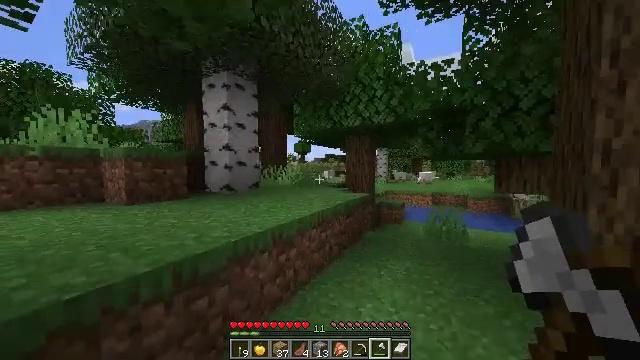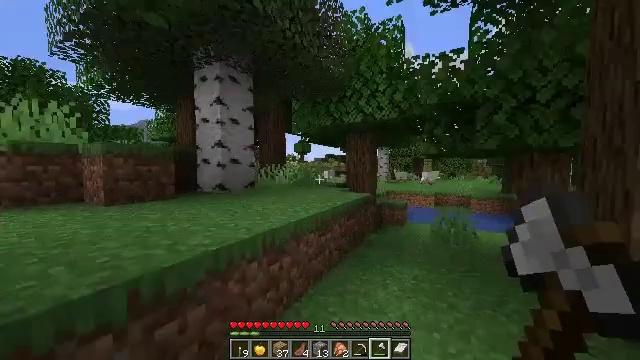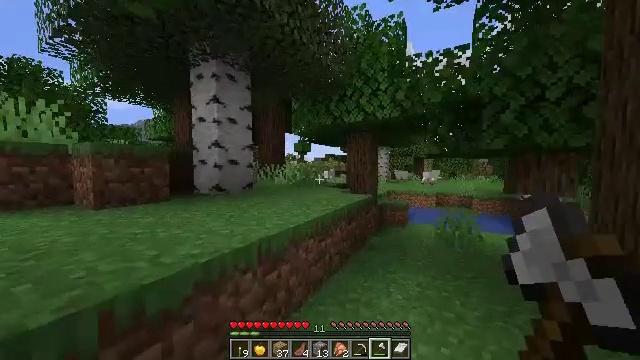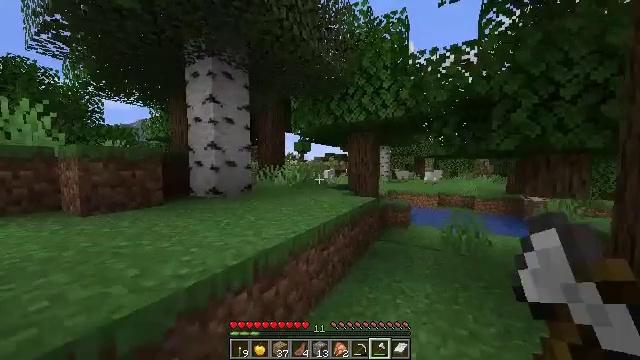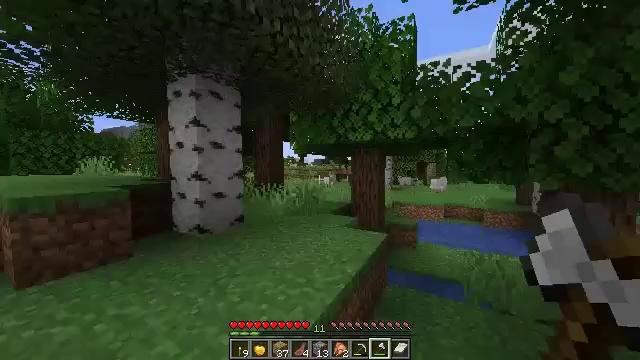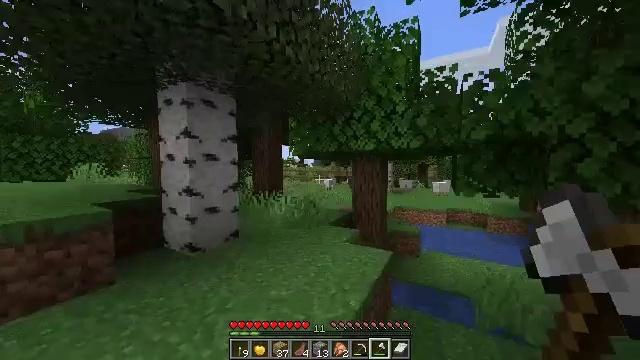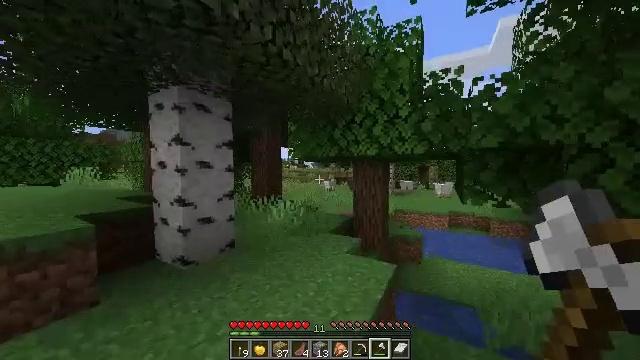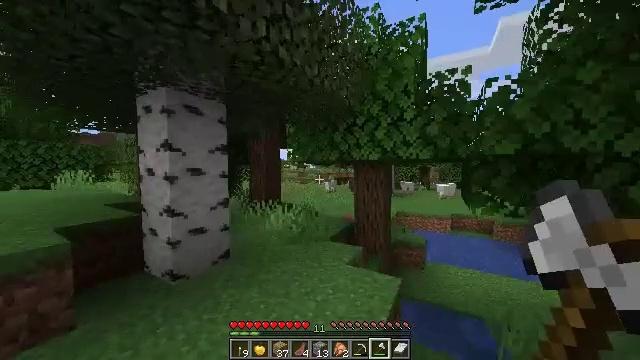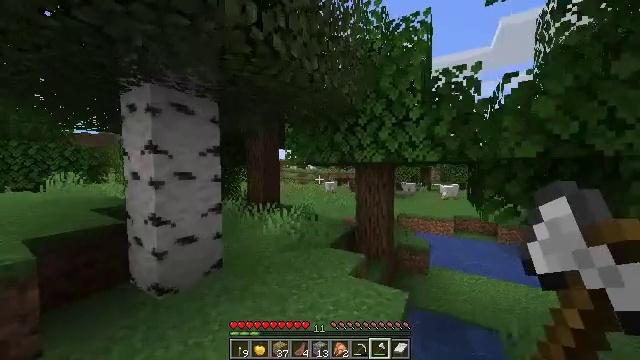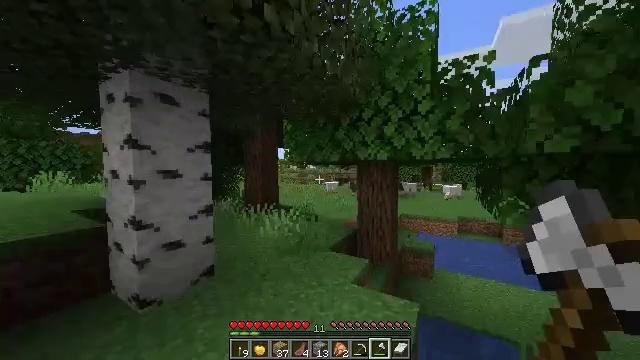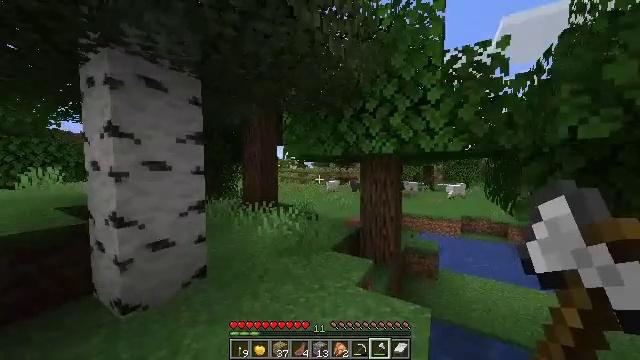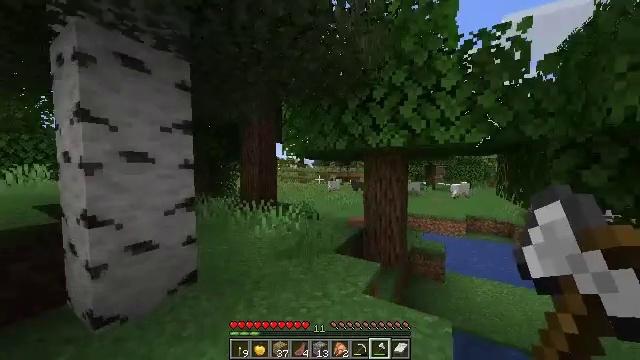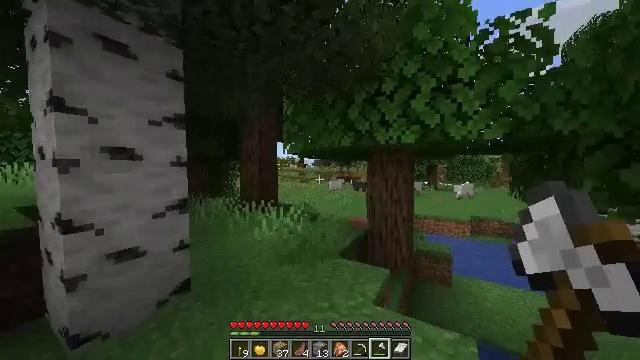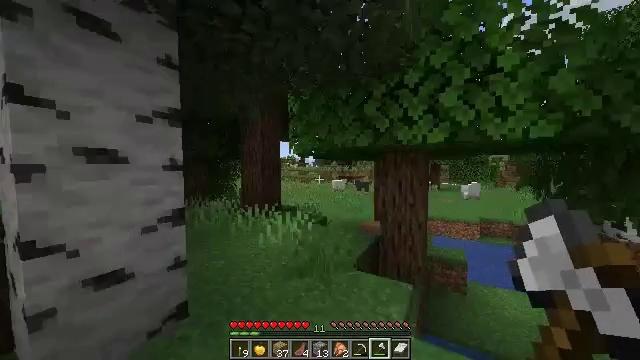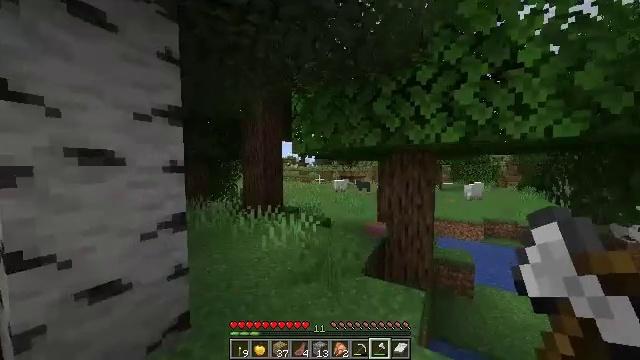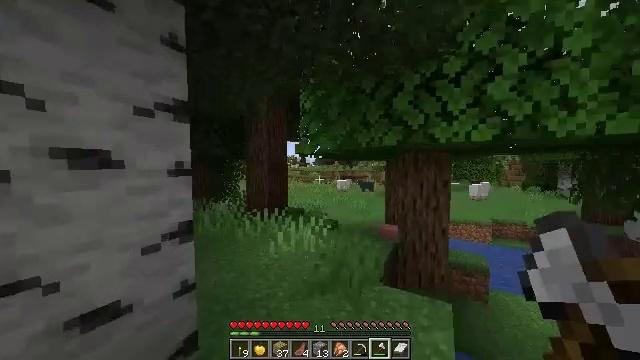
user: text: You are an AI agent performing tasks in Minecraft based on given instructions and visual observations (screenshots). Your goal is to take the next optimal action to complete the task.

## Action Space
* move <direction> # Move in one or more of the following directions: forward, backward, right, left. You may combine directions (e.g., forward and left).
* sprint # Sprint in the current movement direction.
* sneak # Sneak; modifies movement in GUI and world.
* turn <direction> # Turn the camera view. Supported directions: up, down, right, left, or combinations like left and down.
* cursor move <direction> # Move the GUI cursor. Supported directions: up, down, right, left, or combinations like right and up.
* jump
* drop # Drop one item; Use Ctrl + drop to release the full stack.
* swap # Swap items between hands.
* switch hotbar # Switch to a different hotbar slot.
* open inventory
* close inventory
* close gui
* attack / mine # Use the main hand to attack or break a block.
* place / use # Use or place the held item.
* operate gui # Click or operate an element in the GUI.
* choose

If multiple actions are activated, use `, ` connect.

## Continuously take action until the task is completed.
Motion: motion action
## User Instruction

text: Combat the sheep.
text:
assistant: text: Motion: move forward
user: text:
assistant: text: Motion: move forward
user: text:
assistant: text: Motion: move forward, jump
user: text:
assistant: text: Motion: move forward, jump
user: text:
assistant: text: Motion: move forward, jump
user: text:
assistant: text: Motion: move forward, jump
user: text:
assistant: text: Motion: move forward, jump
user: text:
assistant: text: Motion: move forward, jump
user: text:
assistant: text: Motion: move forward and move left, jump
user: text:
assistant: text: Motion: move forward and move left, jump
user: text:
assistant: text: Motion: move forward and move left, jump
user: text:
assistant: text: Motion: move forward and move left
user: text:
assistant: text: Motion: move forward and move left
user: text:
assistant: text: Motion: move forward and move left
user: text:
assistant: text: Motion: move forward and move left
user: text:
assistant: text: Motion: move forward
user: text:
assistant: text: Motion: move forward
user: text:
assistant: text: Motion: move forward
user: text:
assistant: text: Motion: move forward
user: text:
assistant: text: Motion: move forward
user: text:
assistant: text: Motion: move forward
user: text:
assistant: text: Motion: move forward
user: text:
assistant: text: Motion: move forward
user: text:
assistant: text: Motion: move forward, turn right
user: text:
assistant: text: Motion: move forward, turn right
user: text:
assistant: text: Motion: move forward, turn right
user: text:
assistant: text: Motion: move forward
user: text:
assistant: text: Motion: move forward
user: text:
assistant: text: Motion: move forward
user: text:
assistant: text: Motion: move forward